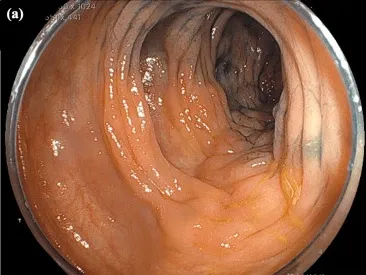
Colonoscopy image after anastrozole and palbociclib therapy. . Colonoscopy shows a reduction of edematous folds and the disappearance of intestinal stenosis of the ascending.
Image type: endoscopy (gi_endoscopy)